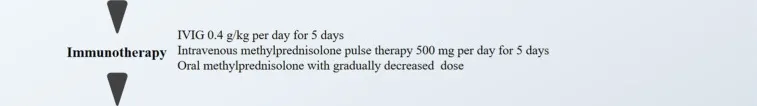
A schematic diagram of the clinical characterization and management of this male.
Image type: chart (chart)